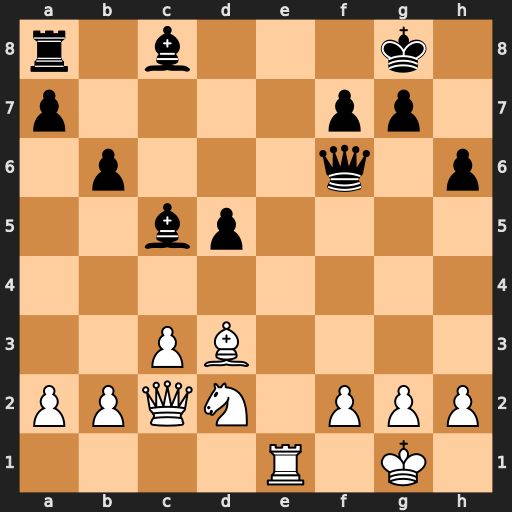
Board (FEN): r1b3k1/p4pp1/1p3q1p/2bp4/8/2PB4/PPQN1PPP/4R1K1
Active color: w
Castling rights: -
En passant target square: -
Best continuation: Re8+ Bf8 Bh7+ Kh8 Rxf8#